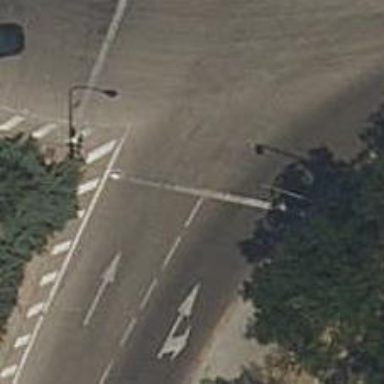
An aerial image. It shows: Road with traffic signals.